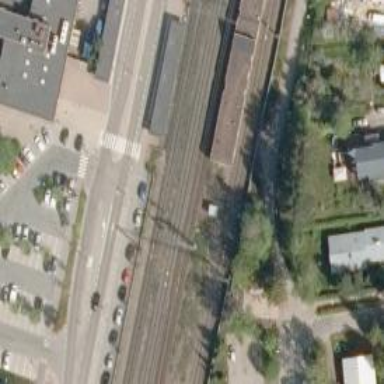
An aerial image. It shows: Railway signal.